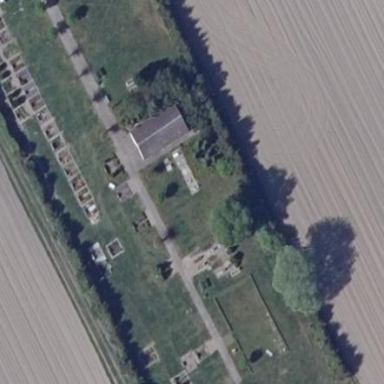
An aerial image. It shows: Graveyard.